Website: bh-photo
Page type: customer-info-address
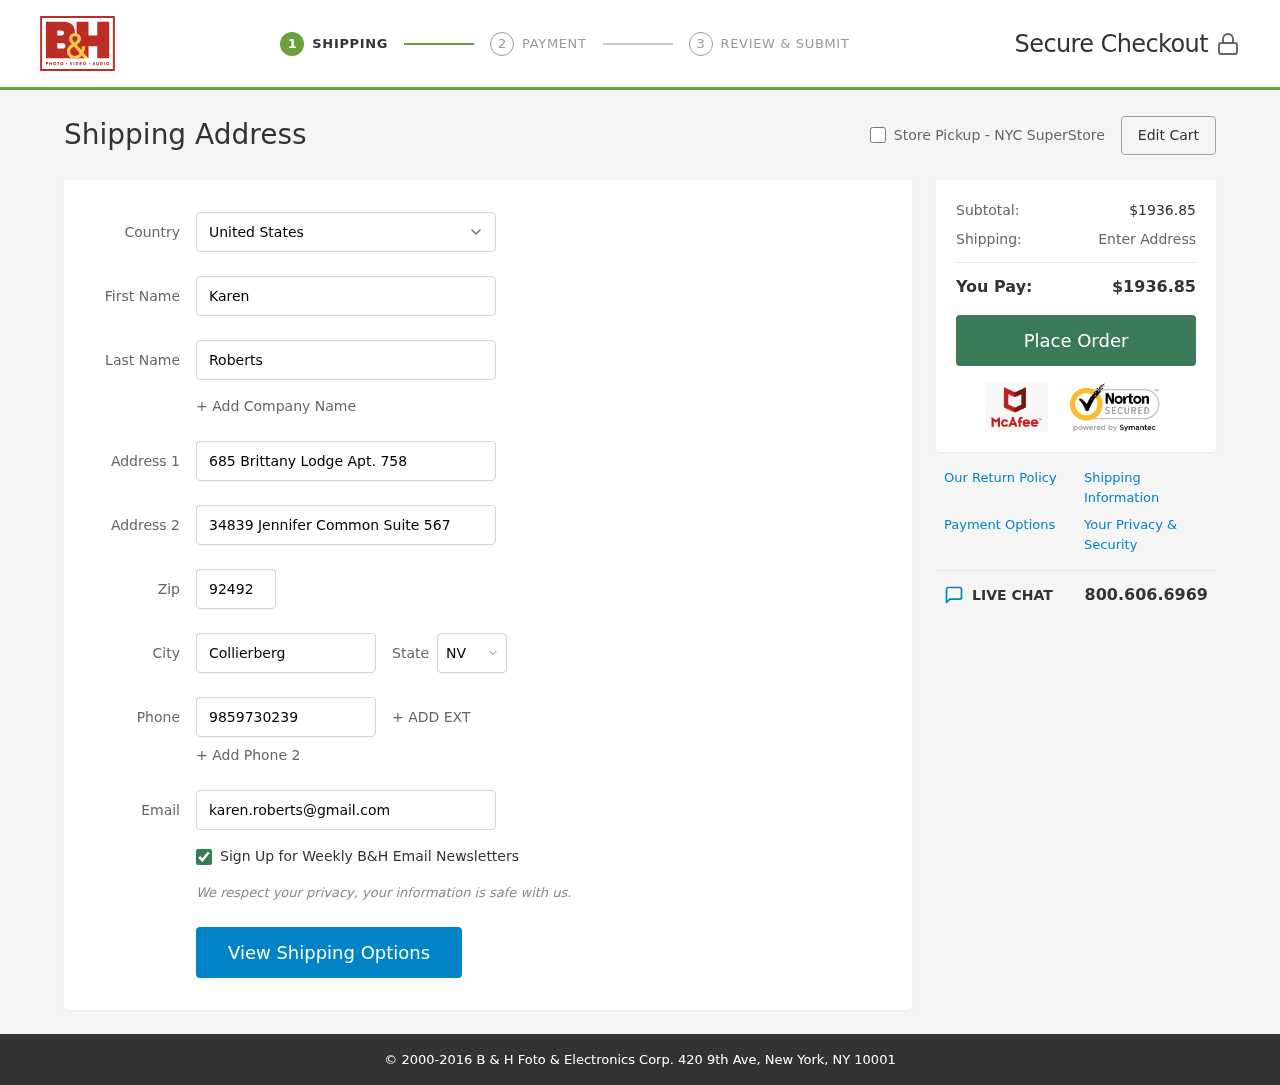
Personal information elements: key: PII_CITY
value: Collierberg
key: PII_COUNTRY
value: United States
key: PII_EMAIL
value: karen.roberts@gmail.com
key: PII_FIRSTNAME
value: Karen
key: PII_LASTNAME
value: Roberts
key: PII_PHONE
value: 9859730239
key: PII_POSTCODE
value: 92492
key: PII_STATE_ABBR
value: NV
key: PII_STREET
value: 685 Brittany Lodge Apt. 758
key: PII_STREET2
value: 34839 Jennifer Common Suite 567
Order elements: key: ORDER_SUBTOTAL
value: $1936.85
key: ORDER_TOTAL
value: $1936.85